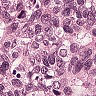
Metastatic tissue present: yes